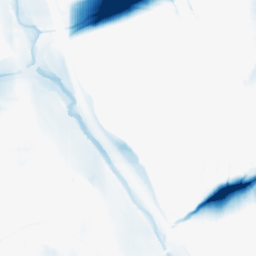
Category: morphological
Decomposition family: morphological_square
Decomposition parameters: operation: closing
size: 50
Upsampling method: quintic
Upsampling parameters: scale: 8
Upsampling scale: 8